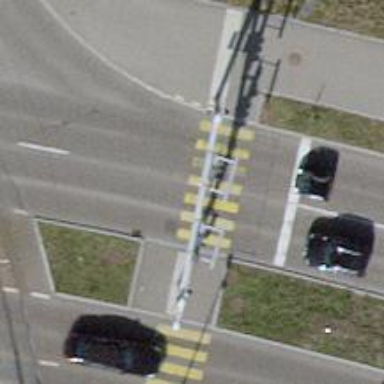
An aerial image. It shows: Road with traffic signals at the crossing.